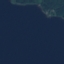
Label: SeaLake